Interaction volume radius: 5 \u00c5
Interaction volume height: 20 \u00c5
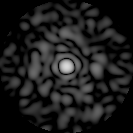
Disorder parameter: 0.8626